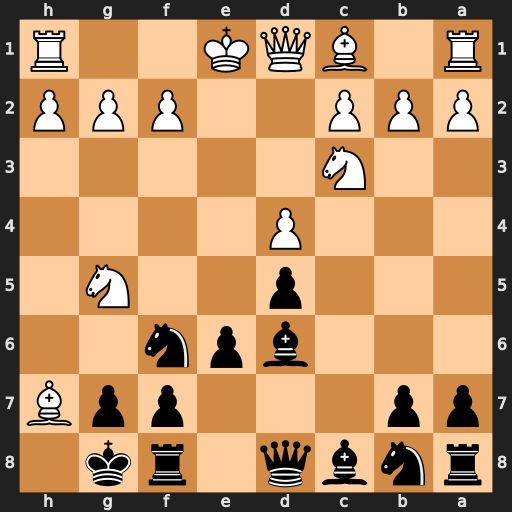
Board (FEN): rnbq1rk1/pp3ppB/3bpn2/3p2N1/3P4/2N5/PPP2PPP/R1BQK2R
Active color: b
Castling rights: KQ
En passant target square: -
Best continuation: Nxh7 Nxh7 Kxh7